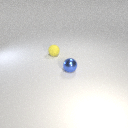
small yellow rubber sphere to the left of small blue metal sphere